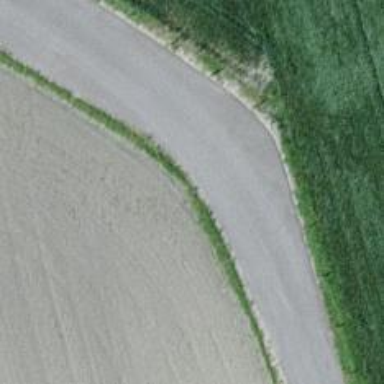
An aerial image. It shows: Paved track with grade 3 surface.